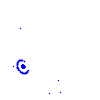
Particle: electron